Chest X-ray:
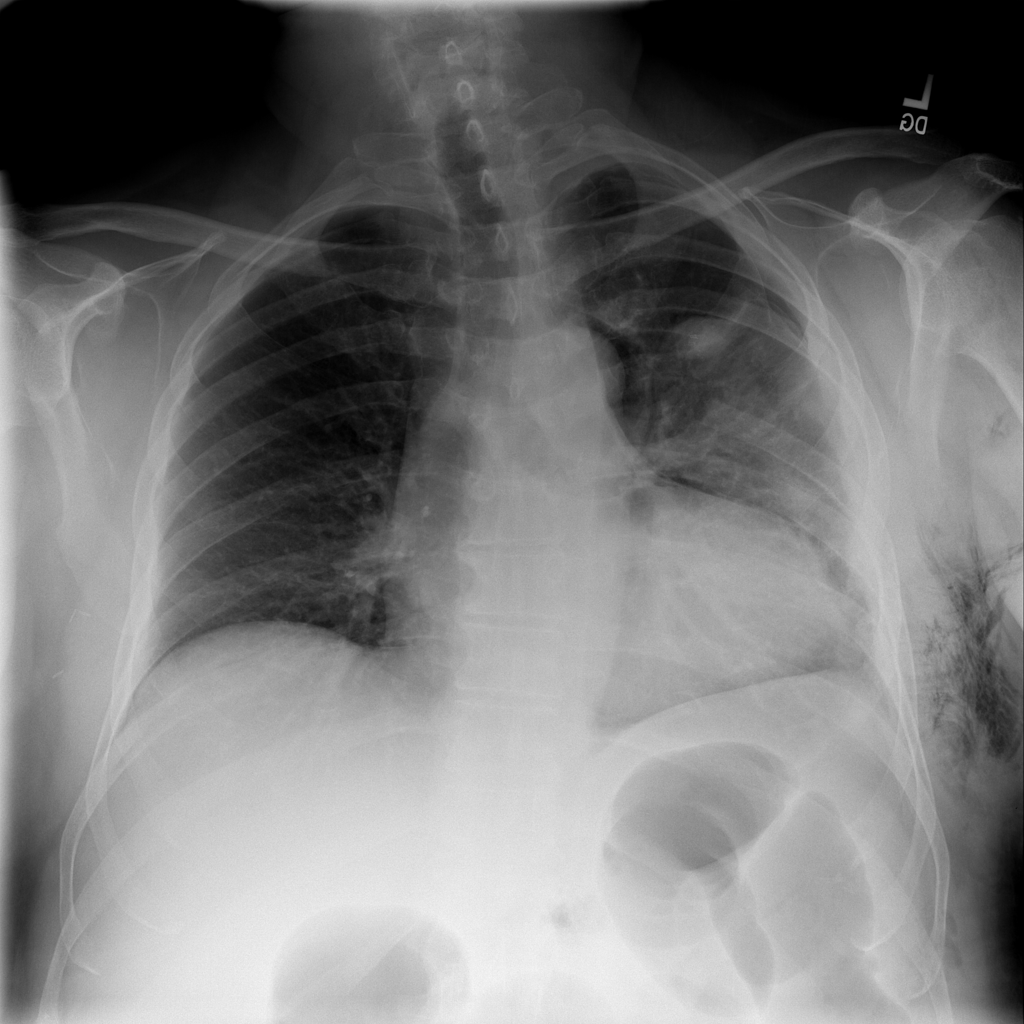
Findings: Pneumothorax, Consolidation, Effusion, Fracture
No abnormal finding: no